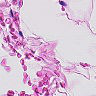
Metastatic tissue present: no